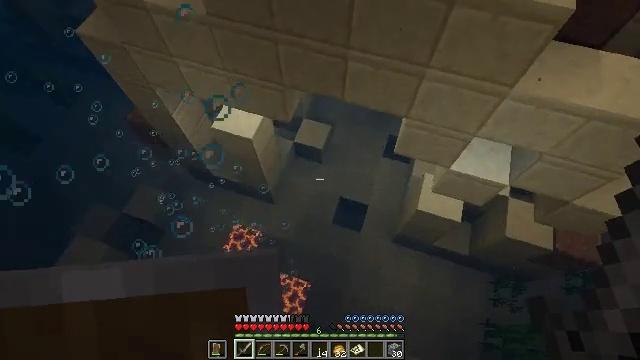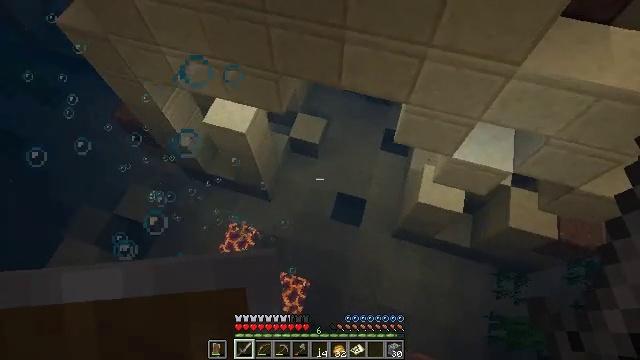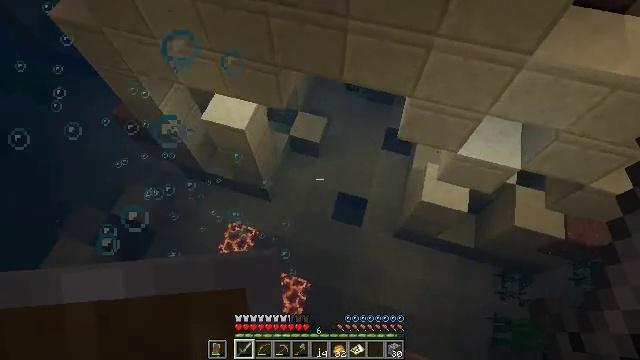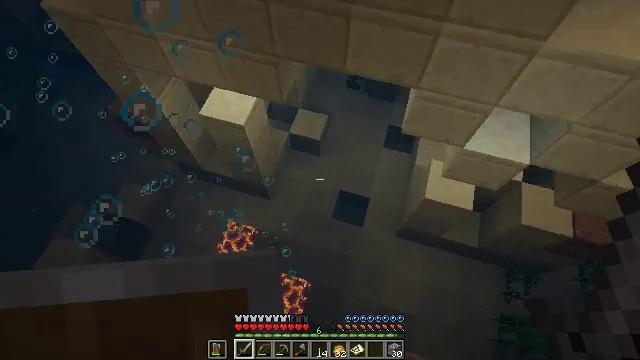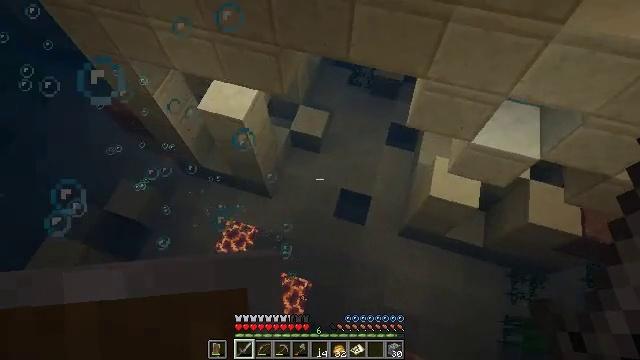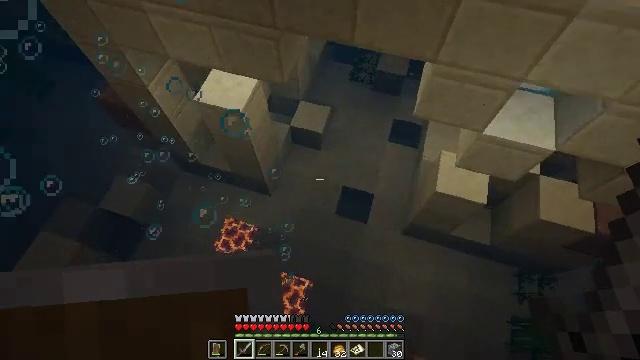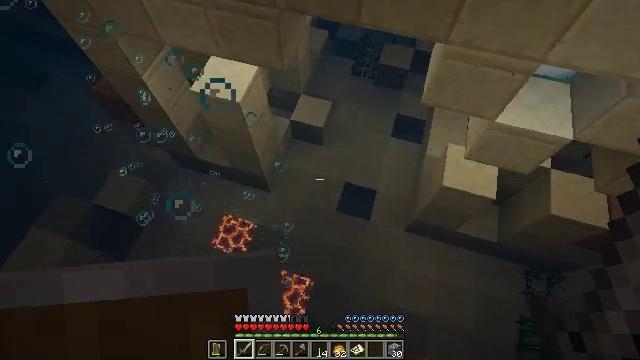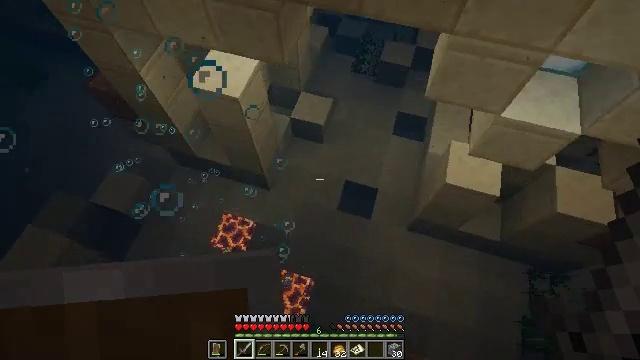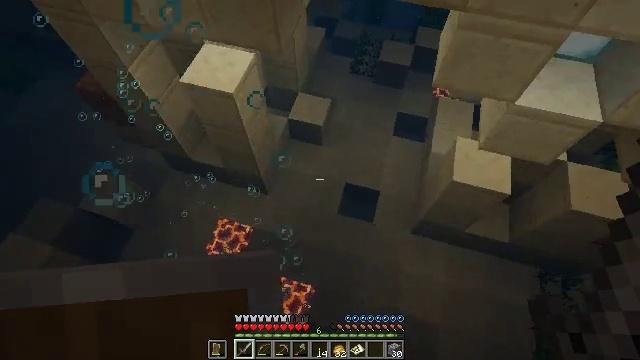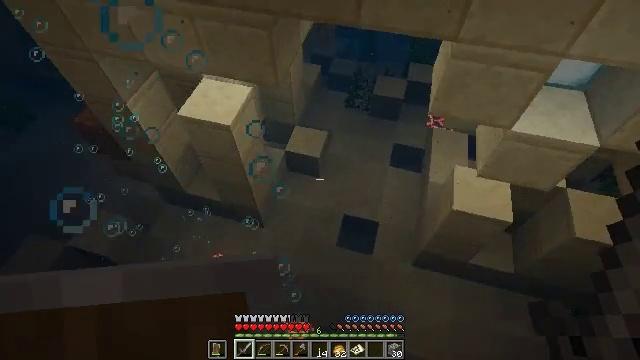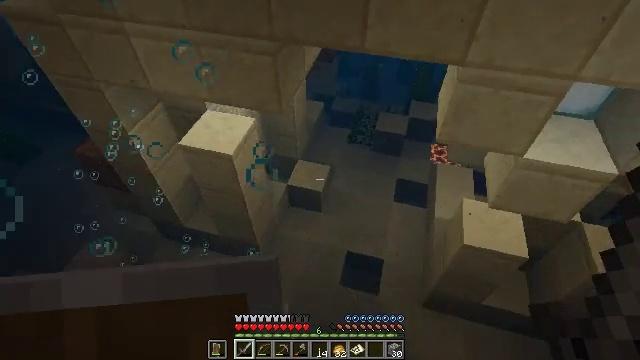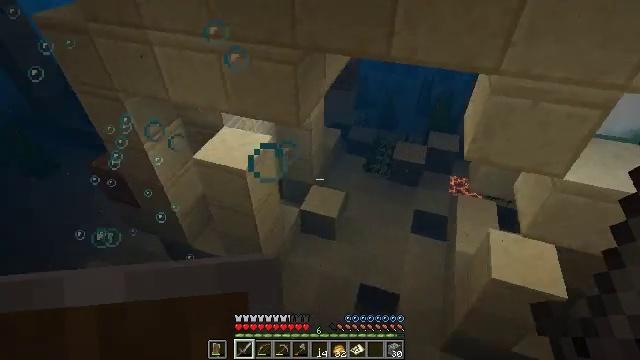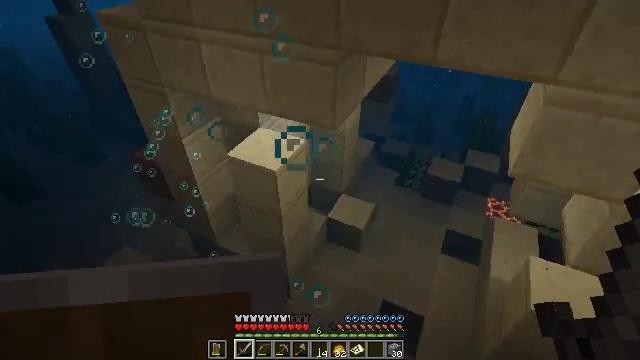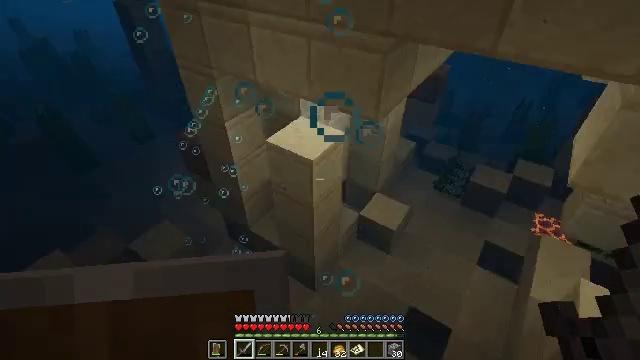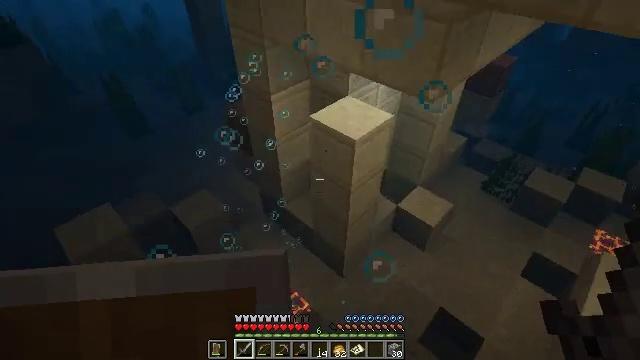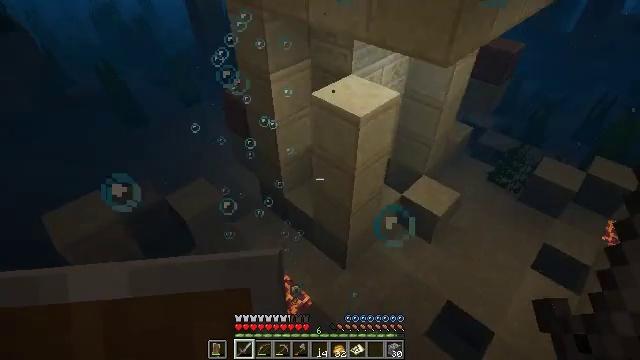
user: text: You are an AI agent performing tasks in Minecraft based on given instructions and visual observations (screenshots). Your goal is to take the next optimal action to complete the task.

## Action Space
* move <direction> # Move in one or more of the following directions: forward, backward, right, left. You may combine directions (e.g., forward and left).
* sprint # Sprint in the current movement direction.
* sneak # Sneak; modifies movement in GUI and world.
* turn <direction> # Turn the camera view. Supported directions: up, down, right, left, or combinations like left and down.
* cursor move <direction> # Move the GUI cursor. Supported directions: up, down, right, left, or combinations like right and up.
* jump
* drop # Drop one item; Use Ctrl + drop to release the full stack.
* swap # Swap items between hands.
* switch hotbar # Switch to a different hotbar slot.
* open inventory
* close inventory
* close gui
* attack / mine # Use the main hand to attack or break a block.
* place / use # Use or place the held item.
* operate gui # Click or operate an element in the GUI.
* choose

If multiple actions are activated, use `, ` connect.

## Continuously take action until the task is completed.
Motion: motion action
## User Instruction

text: Collect sand to make glass.
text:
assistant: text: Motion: move left, sneak, turn right
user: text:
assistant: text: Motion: move left, sneak
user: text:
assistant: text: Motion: move left, sneak
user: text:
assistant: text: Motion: move left, sneak
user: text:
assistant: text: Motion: move left, sneak
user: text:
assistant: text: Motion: move left, sneak
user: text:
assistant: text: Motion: move left, sneak
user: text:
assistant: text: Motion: move left, sneak, turn up
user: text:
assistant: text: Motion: move left, sneak, turn right and up
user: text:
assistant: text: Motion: move forward and move left, sneak, turn up
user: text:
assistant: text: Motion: move forward and move left, sneak, turn left and up
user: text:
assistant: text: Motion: move forward and move left, sneak, turn left and up
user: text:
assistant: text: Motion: move forward and move left, sneak, turn left
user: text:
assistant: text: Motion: move forward and move left, sneak, turn left and down
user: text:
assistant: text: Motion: move forward and move left, sneak
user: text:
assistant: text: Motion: move forward and move left, sneak
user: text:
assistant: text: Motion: move forward, sprint, turn left
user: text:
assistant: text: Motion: move forward, sprint, turn left
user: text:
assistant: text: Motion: move forward, sprint, turn left
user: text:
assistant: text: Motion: move forward, sprint, turn left and up
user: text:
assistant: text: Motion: move forward, sprint, turn right and up
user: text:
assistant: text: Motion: move forward, sprint, turn right and up
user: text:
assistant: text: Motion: move forward, turn right and up
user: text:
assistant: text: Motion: move forward, turn right and down, jump
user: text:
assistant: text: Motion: move forward, turn right and down, jump
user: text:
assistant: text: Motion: move forward, turn down, jump
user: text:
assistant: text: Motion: move forward, turn left and down, jump
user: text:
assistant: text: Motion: move forward, turn down, jump
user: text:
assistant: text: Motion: move forward, turn down, jump
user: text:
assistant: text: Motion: move forward, turn left, jump